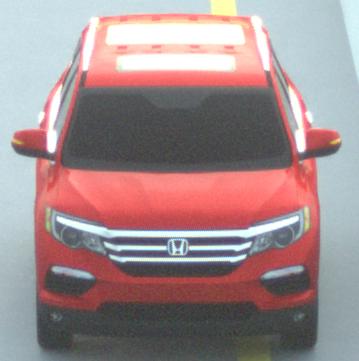
Make: Honda
Model: Pilot
Detailed model: 3
Model produced from: 2015
Model produced until: 2022
Doors: 5
Color: red
Road condition: dry road
Daytime: sunrise or sunset
Contrast: low contrast